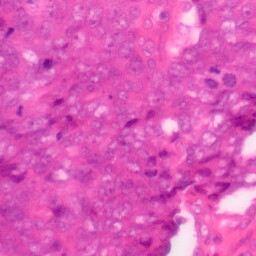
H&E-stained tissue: Colon